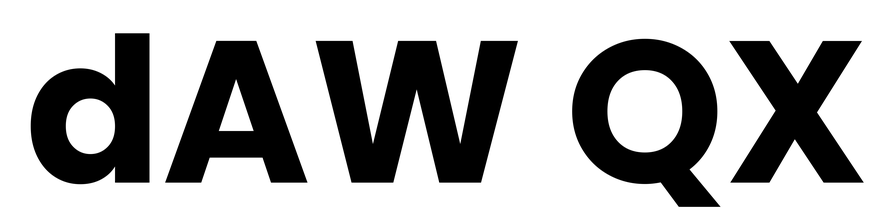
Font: Poppins-Bold